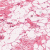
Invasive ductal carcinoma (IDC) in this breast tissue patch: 0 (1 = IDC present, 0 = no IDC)